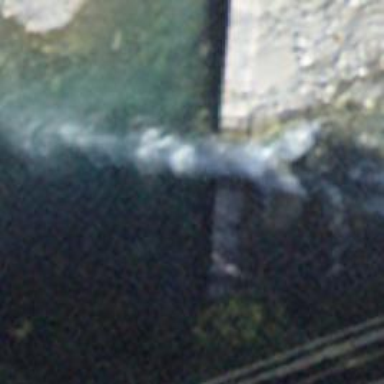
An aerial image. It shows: Weir along the waterway.